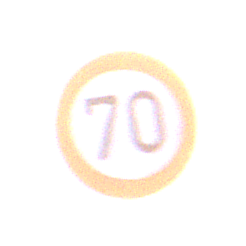
Verkehrszeichen: Geschwindigkeit70
Umgebung: Outdoor, Urban
Tageszeit: SunriseSunset
Wetter: Clear
Licht: Natural
Jahreszeit: NotSpecified
Kontrast: MediumContrast